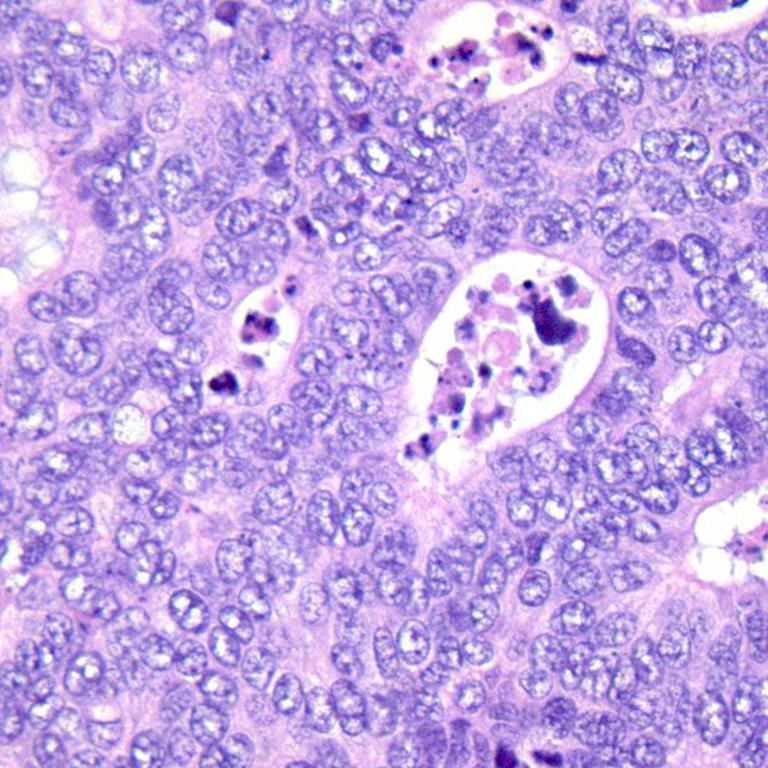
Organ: colon
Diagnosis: adenocarcinomas